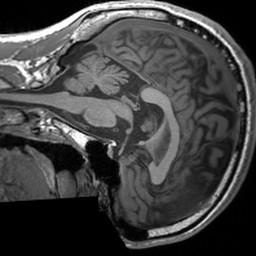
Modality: T1w
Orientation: sagittal
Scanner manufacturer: siemens
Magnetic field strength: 3 T
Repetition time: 1.54 s
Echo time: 0.00234 s